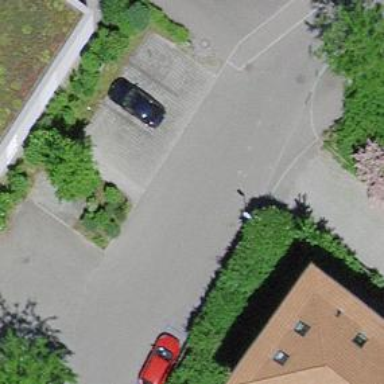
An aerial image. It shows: Residential road.